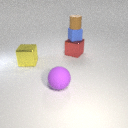
large yellow metal cube behind large purple rubber sphere